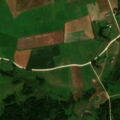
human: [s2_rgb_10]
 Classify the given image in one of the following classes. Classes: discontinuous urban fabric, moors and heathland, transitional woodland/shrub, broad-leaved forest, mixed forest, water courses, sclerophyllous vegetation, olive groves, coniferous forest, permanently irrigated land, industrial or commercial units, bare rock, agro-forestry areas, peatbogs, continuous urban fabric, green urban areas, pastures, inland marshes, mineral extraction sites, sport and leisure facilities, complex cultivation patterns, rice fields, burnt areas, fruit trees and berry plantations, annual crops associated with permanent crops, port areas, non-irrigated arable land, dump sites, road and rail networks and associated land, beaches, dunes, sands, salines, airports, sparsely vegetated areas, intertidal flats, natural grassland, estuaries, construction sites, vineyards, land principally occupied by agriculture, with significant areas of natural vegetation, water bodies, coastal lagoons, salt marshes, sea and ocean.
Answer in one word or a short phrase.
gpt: non-irrigated arable land, complex cultivation patterns, land principally occupied by agriculture, with significant areas of natural vegetation, broad-leaved forest